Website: lowes
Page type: stored-credit-cards
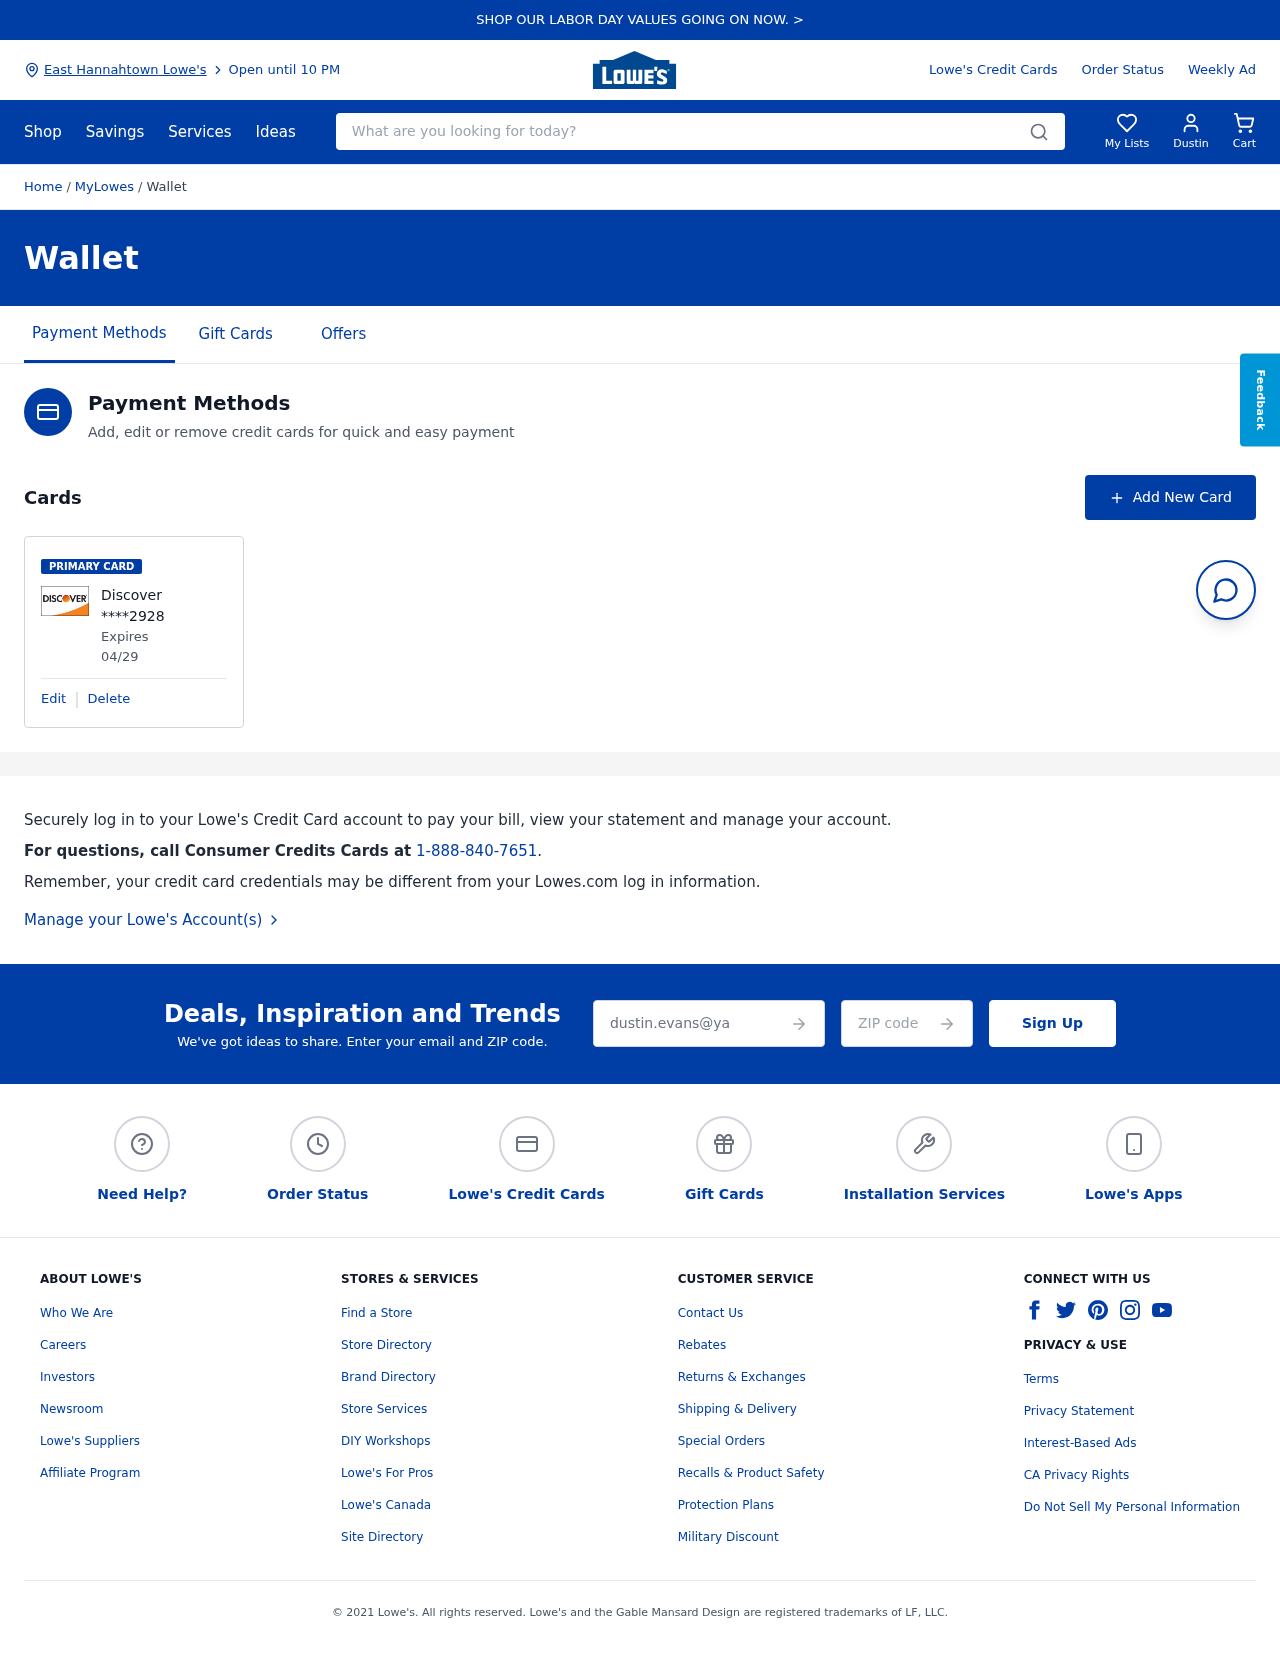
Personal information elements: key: PII_CARD_EXPIRY
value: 04/29
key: PII_CARD_LAST4
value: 2928
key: PII_CARD_TYPE
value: Discover
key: PII_CITY
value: East Hannahtown Lowe's
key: PII_EMAIL
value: dustin.evans@yahoo.com
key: PII_FIRSTNAME
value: Dustin
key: PII_POSTCODE
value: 14902
Search elements: key: HEADER_SEARCH
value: What are you looking for today?